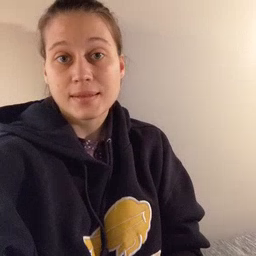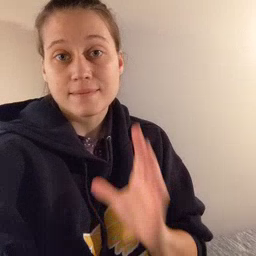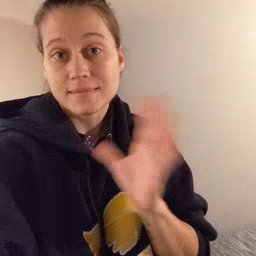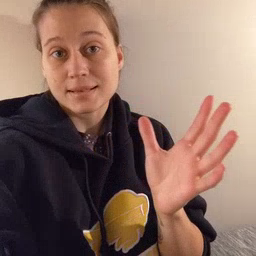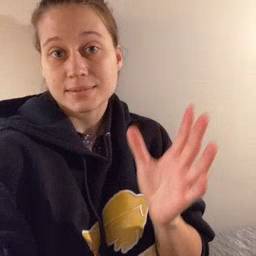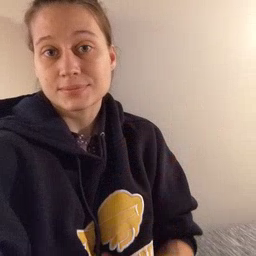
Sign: fine